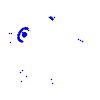
Particle: electron